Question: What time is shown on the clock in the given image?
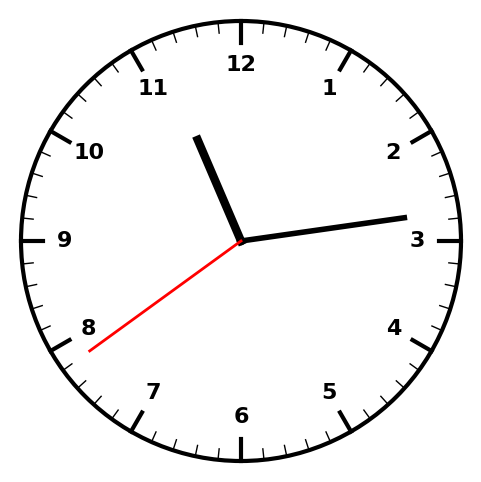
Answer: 11:13:39